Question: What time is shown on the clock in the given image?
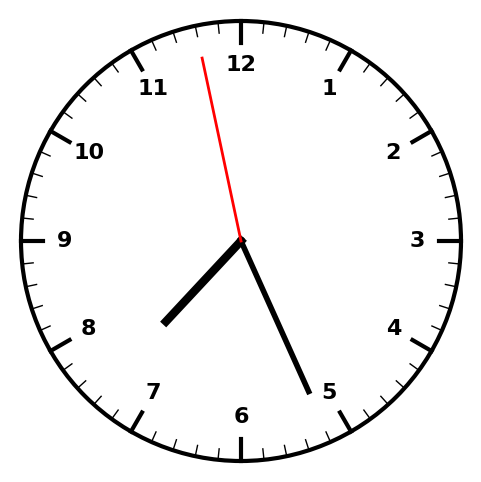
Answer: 07:25:58